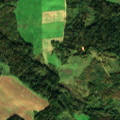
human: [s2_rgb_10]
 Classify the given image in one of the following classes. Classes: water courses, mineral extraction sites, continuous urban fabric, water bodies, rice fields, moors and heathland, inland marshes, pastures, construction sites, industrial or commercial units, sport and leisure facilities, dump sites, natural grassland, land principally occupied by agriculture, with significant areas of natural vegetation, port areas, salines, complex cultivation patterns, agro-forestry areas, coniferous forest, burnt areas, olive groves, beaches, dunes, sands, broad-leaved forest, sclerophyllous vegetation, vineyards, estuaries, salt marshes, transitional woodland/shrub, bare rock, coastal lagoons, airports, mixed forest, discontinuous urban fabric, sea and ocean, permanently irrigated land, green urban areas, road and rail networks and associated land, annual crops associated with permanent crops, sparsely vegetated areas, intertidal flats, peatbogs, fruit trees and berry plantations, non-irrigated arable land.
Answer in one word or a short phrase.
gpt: non-irrigated arable land, pastures, coniferous forest, mixed forest, transitional woodland/shrub